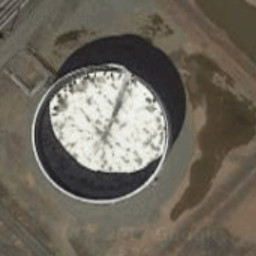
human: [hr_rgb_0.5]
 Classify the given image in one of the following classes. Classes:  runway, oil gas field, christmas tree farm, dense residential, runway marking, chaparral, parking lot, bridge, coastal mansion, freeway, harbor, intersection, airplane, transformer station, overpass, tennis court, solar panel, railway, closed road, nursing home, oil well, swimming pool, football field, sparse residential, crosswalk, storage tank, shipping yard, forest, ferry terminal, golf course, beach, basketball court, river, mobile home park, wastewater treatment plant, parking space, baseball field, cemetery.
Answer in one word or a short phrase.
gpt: storage tank